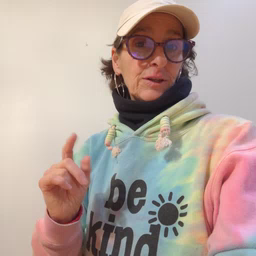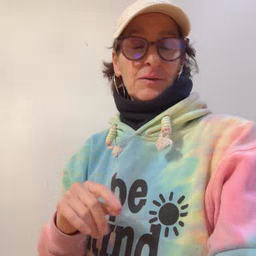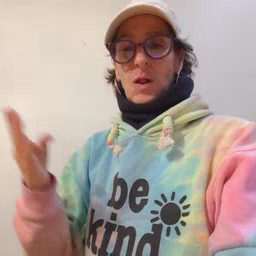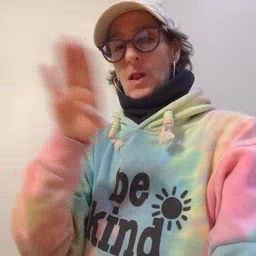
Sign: close